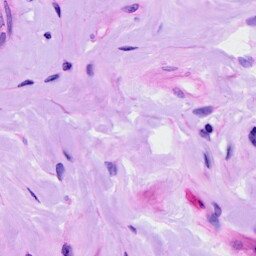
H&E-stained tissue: Ovarian